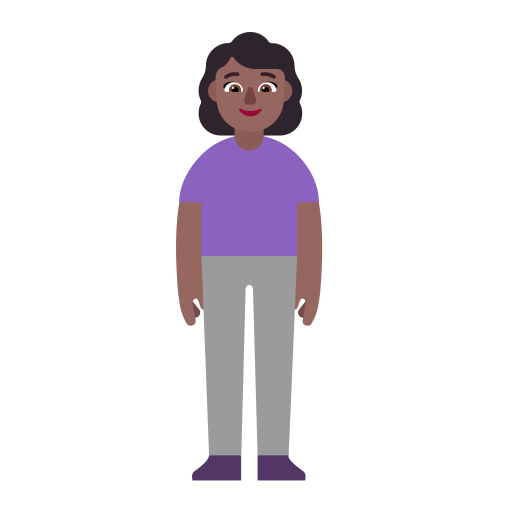
woman standing flat  dark